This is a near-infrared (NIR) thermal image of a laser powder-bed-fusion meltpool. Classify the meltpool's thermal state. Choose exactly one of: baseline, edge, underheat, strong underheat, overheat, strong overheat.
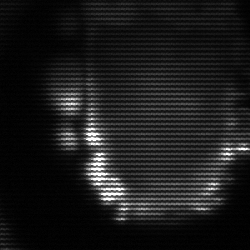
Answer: baseline